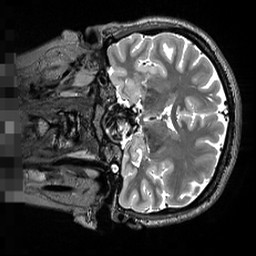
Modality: T2w
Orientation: coronal
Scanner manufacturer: siemens
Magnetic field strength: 3 T
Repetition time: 3.2 s
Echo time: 0.564 s